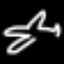
Label: airplane